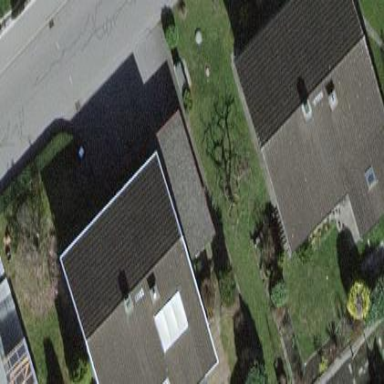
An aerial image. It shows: Simple and straightforward house.